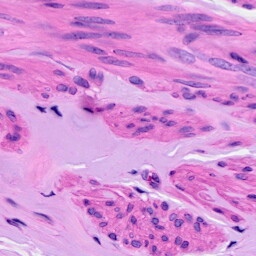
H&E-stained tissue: Ovarian